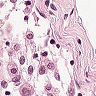
Metastatic tissue present: no